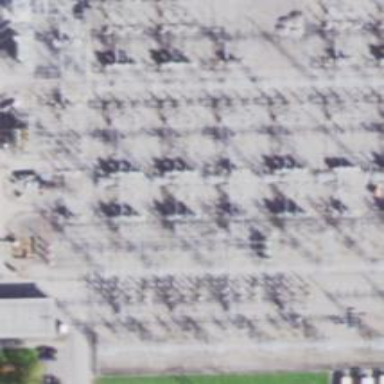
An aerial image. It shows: Switch for power supply.